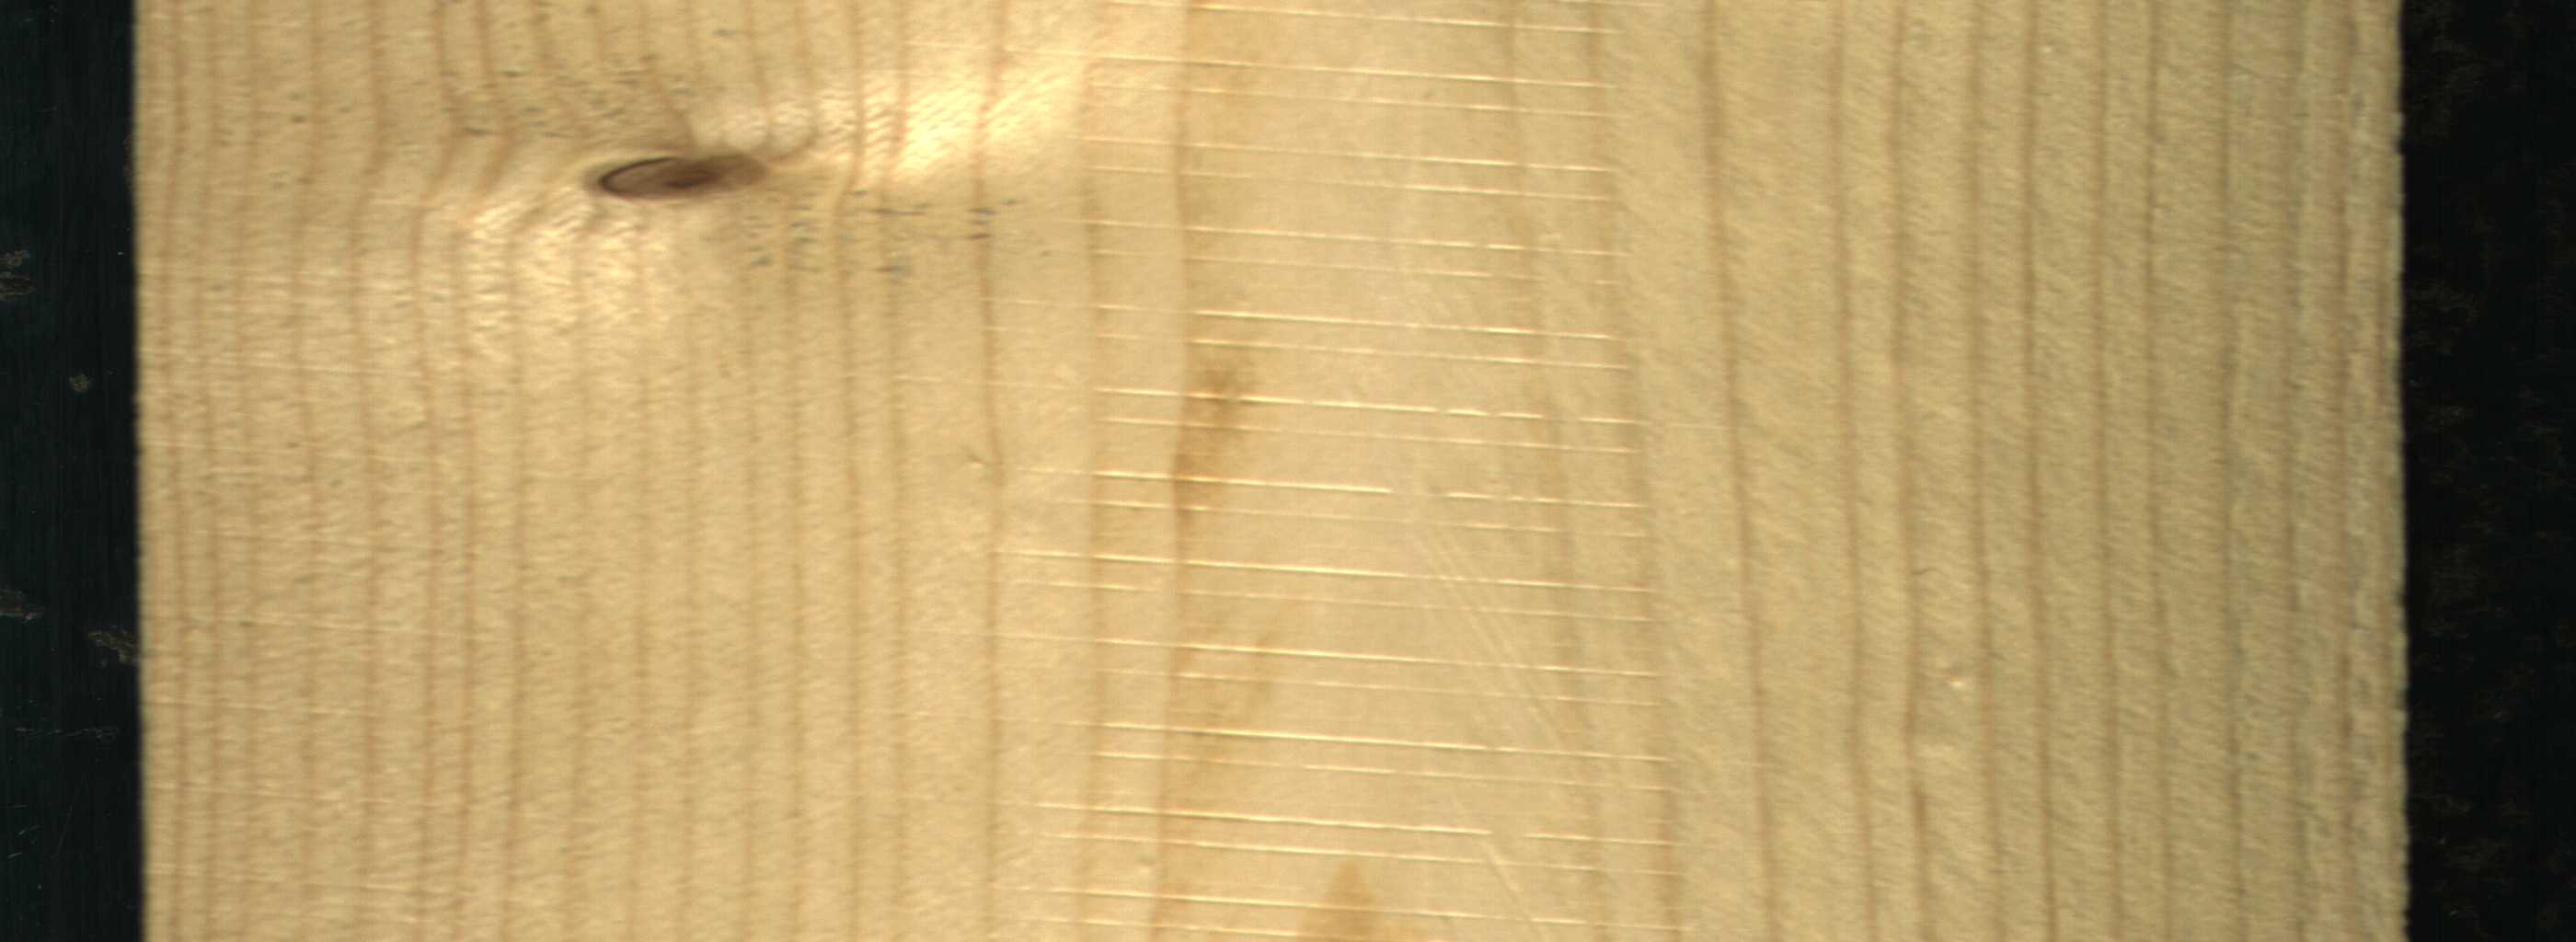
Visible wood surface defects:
Dead_Knot